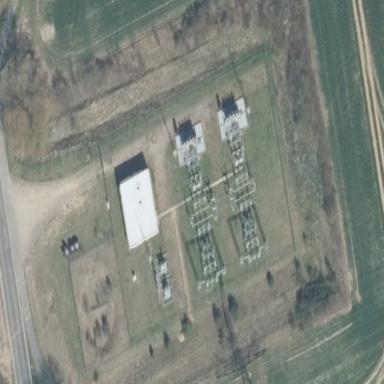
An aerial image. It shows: Outdoor distribution substation protected by fence.